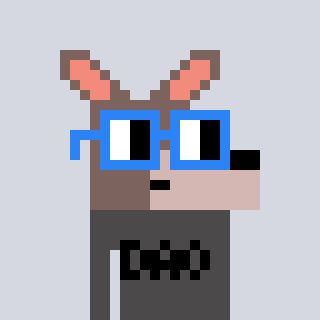
a pixel art character with square blue glasses, a kangaroo-shaped head and a grayscale-colored body on a cool background